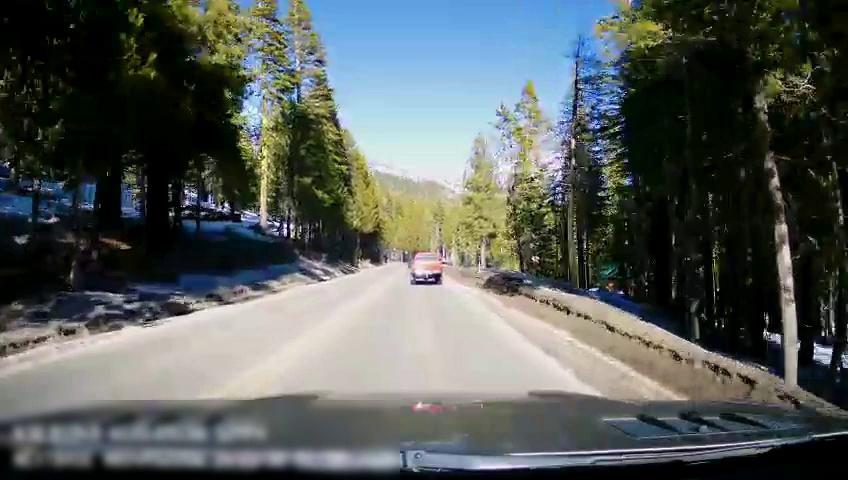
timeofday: Day
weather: Sunny
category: Drivable Space
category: Vehicles | Truck
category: Lanes | Opposite Lane